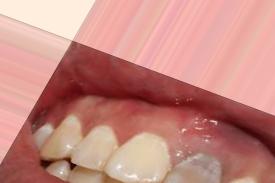
Condition: Tooth Discoloration